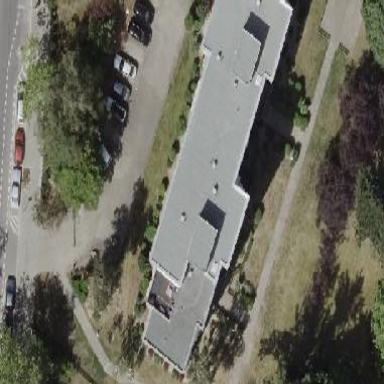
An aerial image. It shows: The image shows part of apartment building.